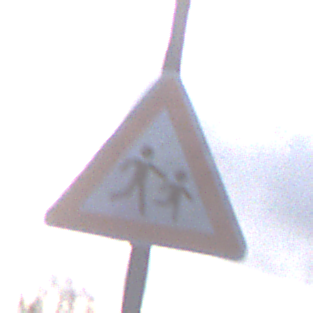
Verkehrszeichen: KinderLinks
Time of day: MorningAfternoon
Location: Outdoor (Nature)
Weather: PartlyCloudy
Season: NotSpecified
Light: Natural